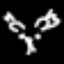
Label: squiggle